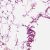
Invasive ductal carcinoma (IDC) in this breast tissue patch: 0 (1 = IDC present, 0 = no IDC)